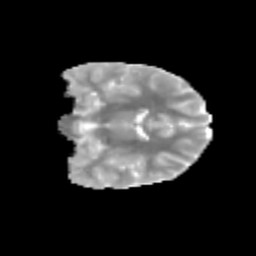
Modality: MD
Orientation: coronal
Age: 11
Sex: female
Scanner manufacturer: siemens
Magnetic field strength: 3 T
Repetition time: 3.8 s
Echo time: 0.07 s